Field crop: maize
Growth stage: 1
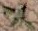
Species: atriplex